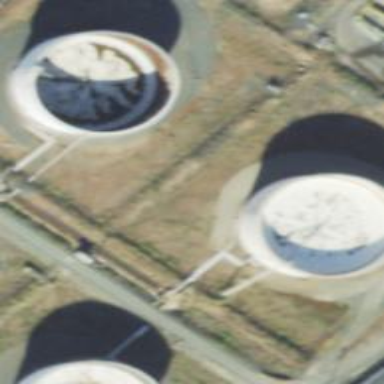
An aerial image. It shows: Building with storage tank.